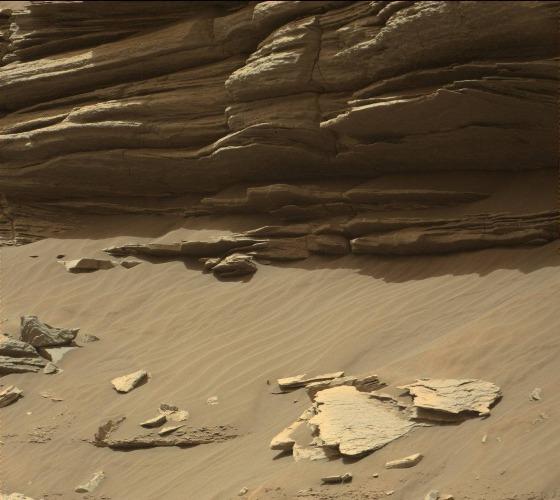
Terrain classes present: Gravel / Sand / Soil, Rock, Shadow